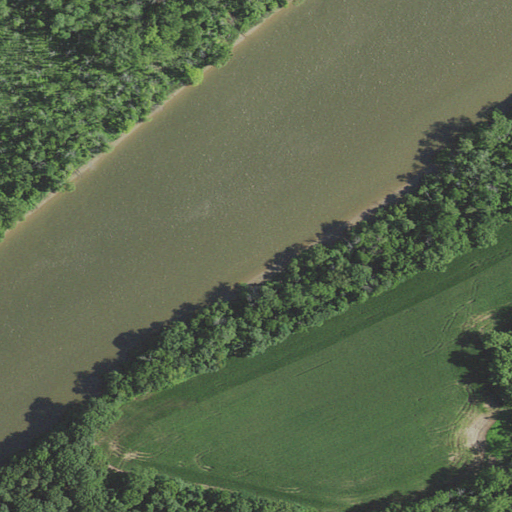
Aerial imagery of bar in Virginia named Moss Neck Bar containing open water, cultivated crops, woody wetlands, and deciduous forest